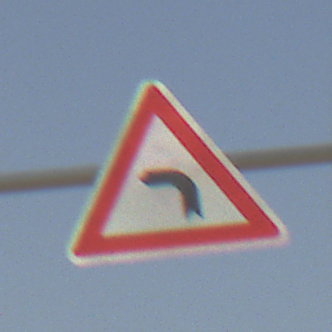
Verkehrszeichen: KurveLinks
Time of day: MorningAfternoon
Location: Outdoor (Suburban)
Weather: Clear
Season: NotSpecified
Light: Natural